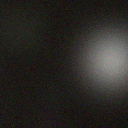
Screen state: off